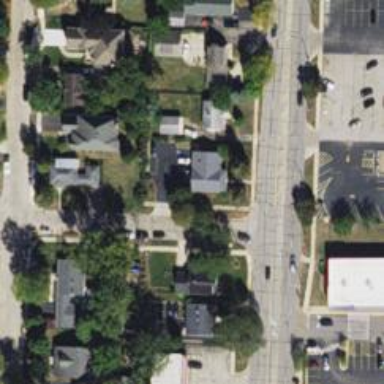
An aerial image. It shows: Residential road with separate asphalt sidewalk.